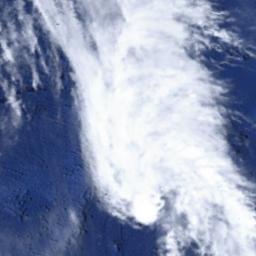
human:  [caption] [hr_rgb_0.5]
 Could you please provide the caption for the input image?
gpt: The white cloud is above blue sea .

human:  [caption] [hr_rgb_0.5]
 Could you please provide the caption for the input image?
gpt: Large group of white clouds on blue sea .

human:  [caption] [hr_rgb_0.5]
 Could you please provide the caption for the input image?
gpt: The stratus clouds are located above the surface of the sea .

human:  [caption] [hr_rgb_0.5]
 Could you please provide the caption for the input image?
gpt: A few thin white clouds floated over the lawn .

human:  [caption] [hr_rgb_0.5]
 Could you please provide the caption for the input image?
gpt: There are thick white clouds over a blue sea .